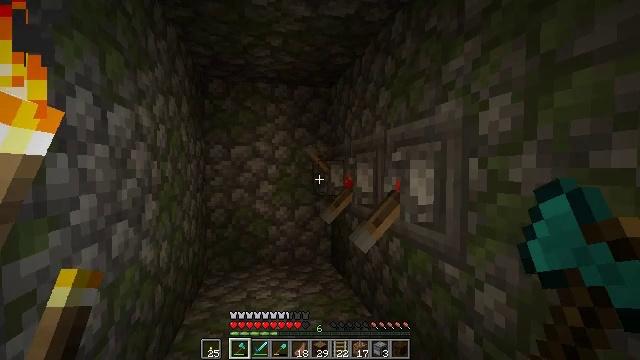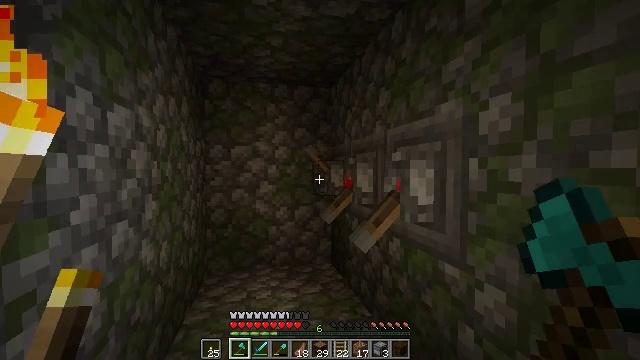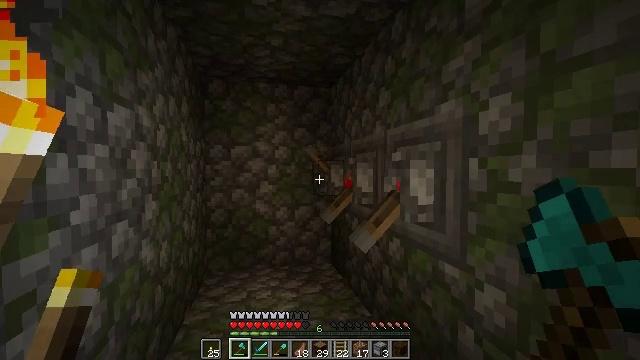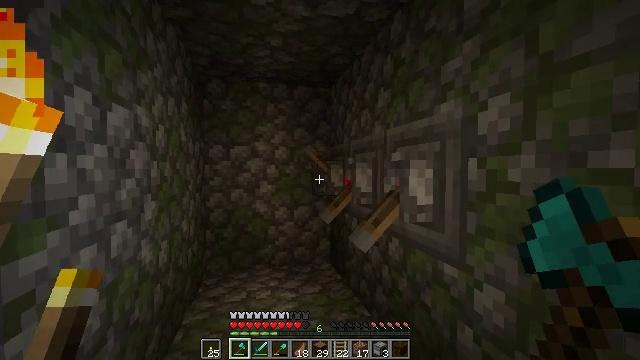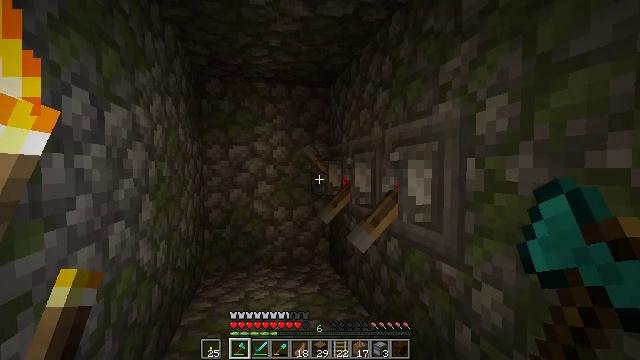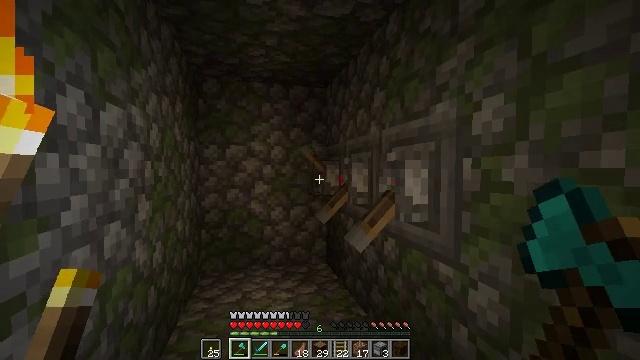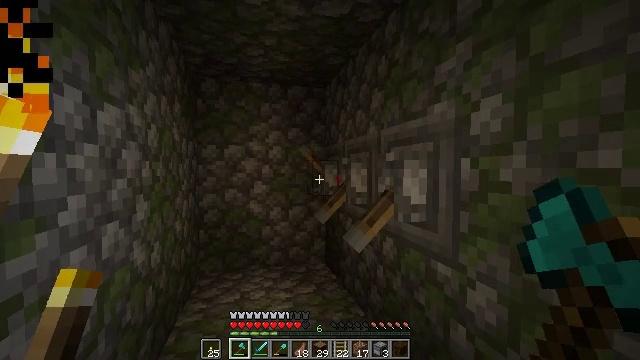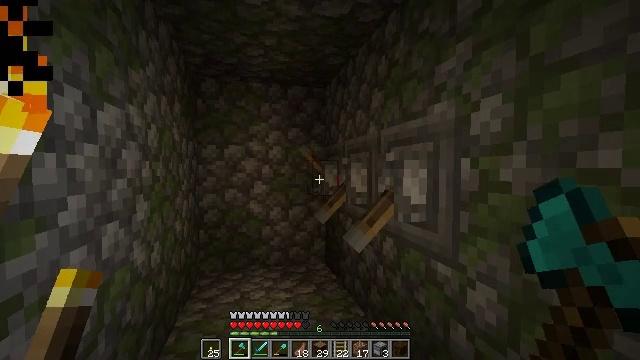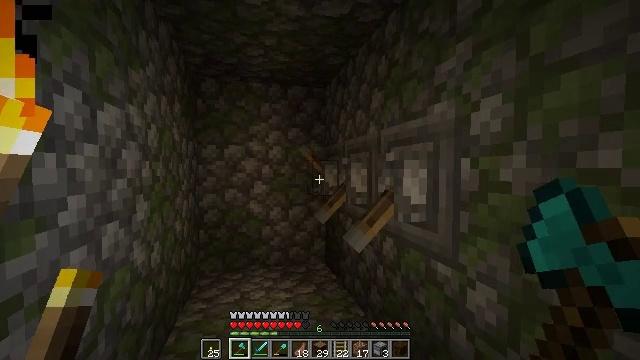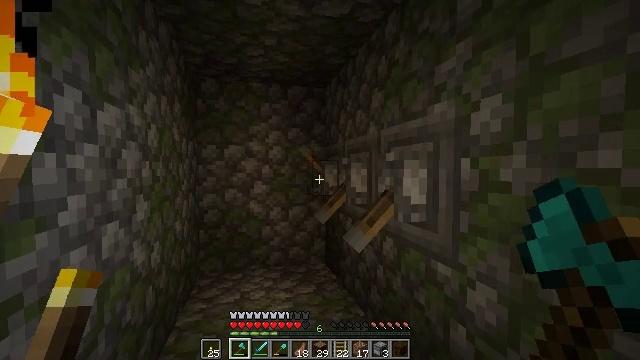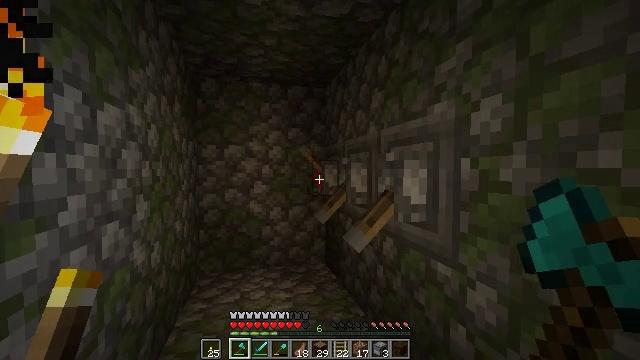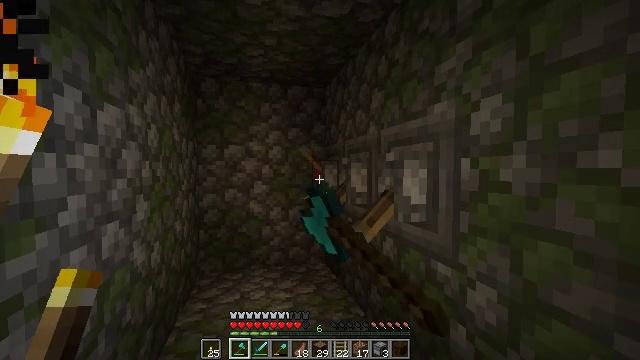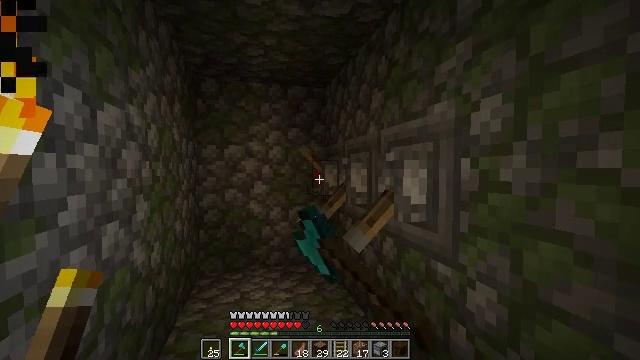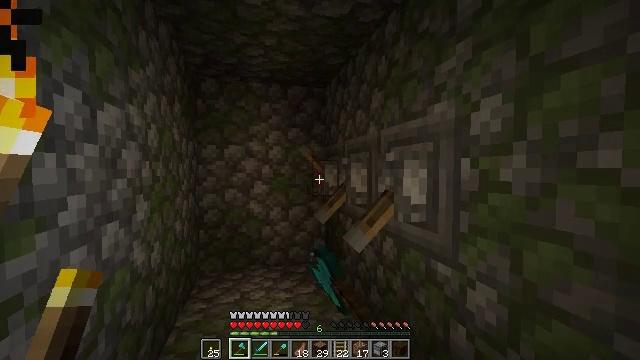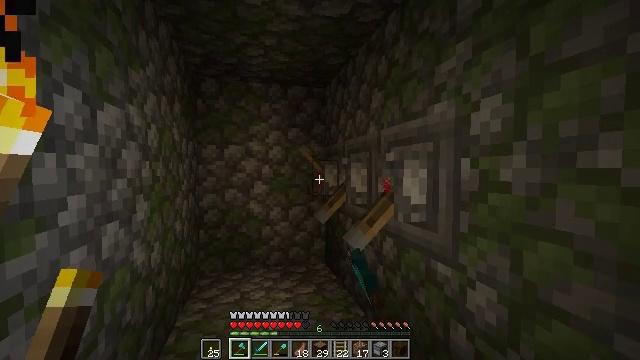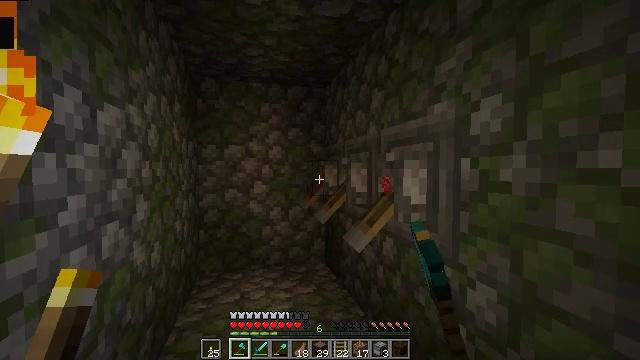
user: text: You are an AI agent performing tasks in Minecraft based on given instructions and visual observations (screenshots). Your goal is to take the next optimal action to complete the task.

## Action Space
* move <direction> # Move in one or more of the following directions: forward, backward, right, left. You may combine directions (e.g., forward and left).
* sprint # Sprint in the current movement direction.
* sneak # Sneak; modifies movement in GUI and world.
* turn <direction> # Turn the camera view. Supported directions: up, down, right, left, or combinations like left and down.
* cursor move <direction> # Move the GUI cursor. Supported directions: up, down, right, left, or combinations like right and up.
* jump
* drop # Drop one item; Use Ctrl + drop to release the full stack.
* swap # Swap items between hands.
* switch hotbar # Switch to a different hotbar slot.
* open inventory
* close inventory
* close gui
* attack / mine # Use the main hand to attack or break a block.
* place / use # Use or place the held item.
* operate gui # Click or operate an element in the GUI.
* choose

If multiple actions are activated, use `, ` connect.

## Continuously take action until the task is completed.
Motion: motion action
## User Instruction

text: Collect the tripwire hook for later use.
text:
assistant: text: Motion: no_op
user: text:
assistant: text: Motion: no_op
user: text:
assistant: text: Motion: no_op
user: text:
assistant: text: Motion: no_op
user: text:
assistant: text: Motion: no_op
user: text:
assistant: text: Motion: no_op
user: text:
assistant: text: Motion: no_op
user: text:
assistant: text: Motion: no_op
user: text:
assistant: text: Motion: no_op
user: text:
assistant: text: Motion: use / place
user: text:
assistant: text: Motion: use / place
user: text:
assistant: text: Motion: use / place
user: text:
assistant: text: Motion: use / place
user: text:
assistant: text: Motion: no_op
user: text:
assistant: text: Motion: no_op
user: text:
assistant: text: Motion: no_op
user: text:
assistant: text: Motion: no_op
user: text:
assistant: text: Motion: no_op
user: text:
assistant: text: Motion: no_op
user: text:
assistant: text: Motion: no_op
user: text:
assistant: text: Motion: no_op
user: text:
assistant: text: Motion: no_op
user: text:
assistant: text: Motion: no_op
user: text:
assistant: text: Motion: turn right and down
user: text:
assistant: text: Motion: turn right and down
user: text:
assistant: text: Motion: turn right and down
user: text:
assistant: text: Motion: turn right
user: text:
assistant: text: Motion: turn right
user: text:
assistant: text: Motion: turn right
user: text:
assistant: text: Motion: no_op